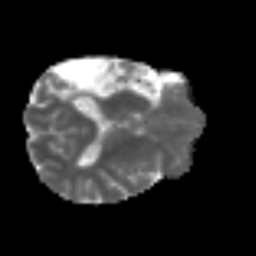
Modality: MD
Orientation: axial
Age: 56
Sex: male
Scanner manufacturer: siemens
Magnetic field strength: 3 T
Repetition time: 3.2 s
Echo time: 0.081 s